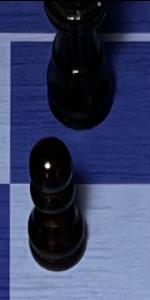
Label: Pawn_Black